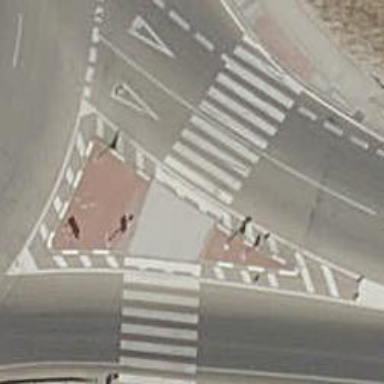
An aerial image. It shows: Marked footway crossing with center island.